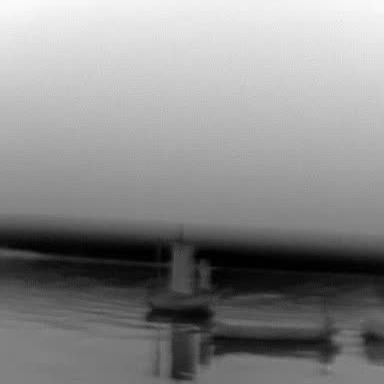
There are two objects shown in the infrared image, including a sailboat, and a liner.